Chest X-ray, AP view. Patient: 60 years old, sex F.
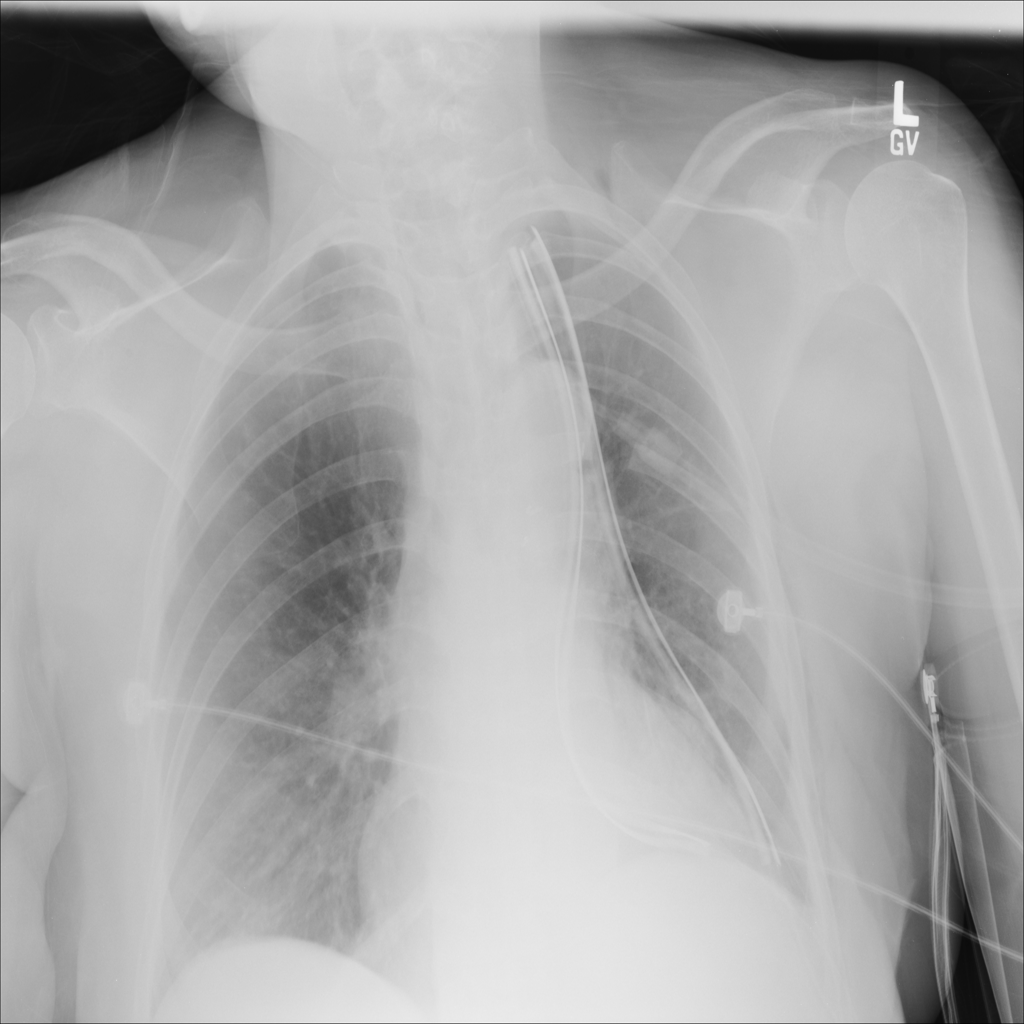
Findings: Atelectasis, Mass, Pneumonia